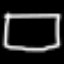
Label: square